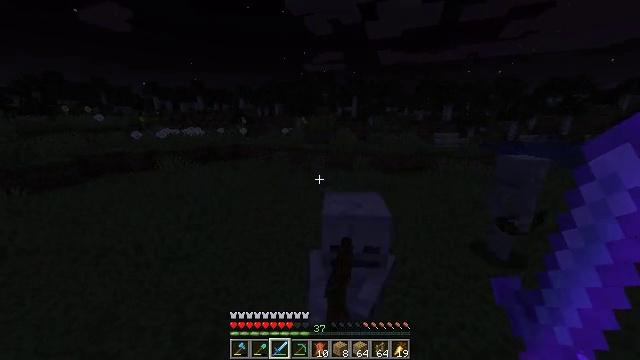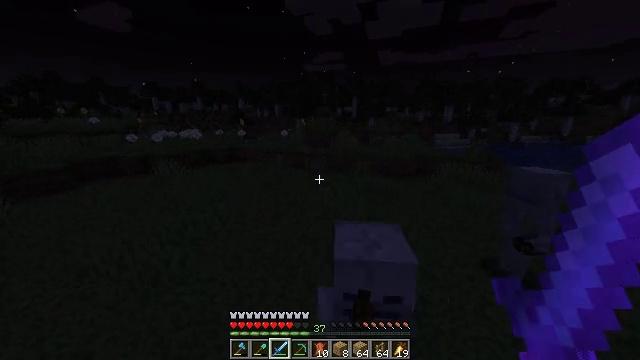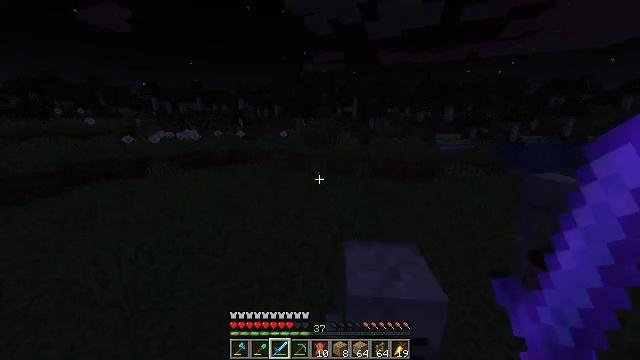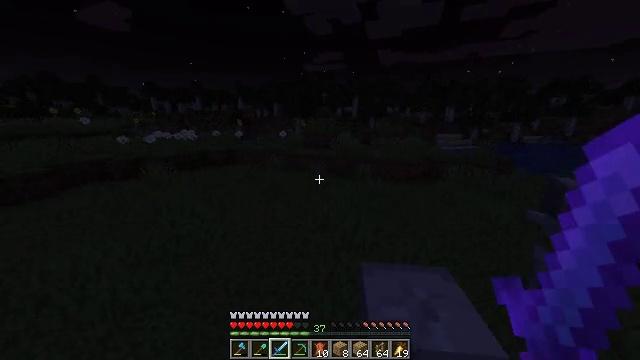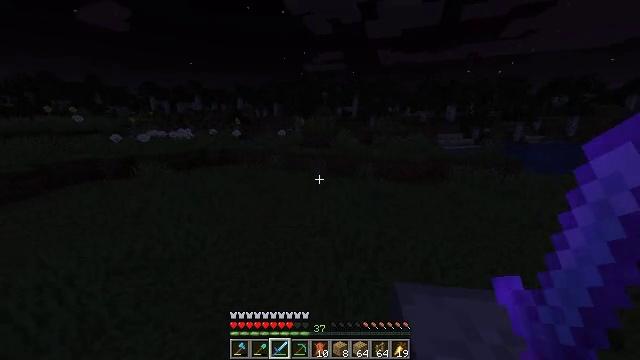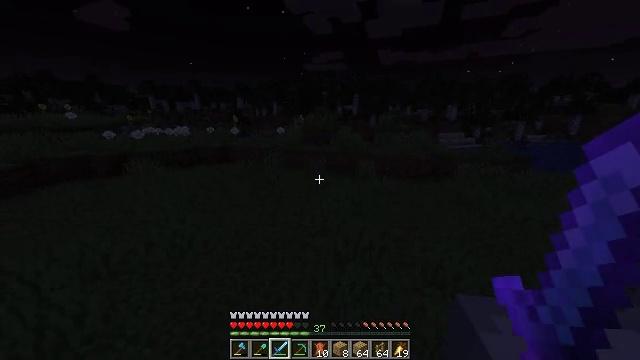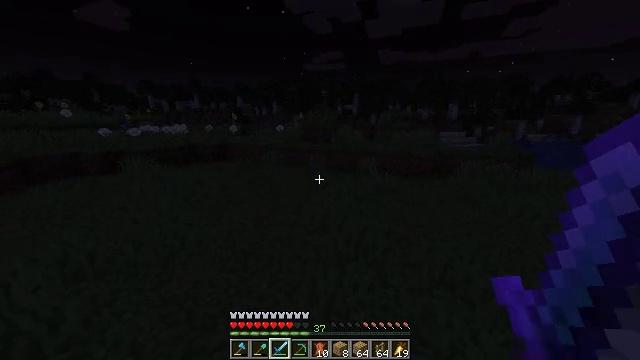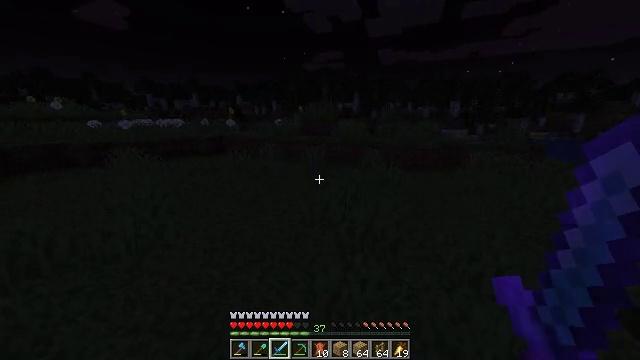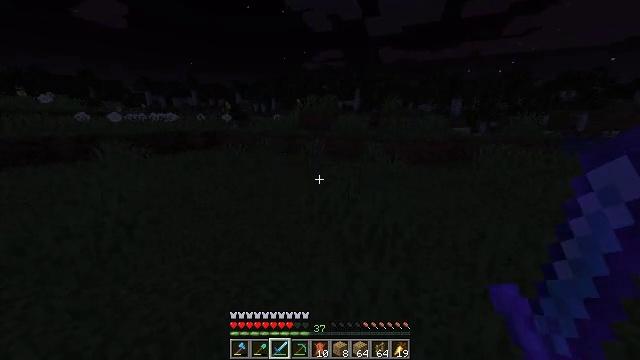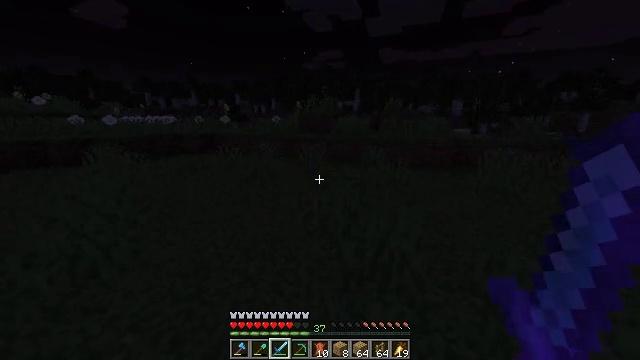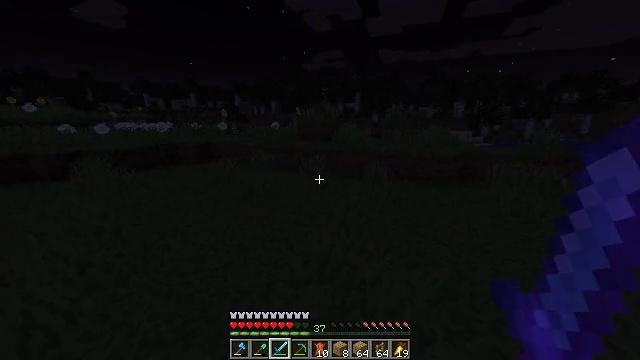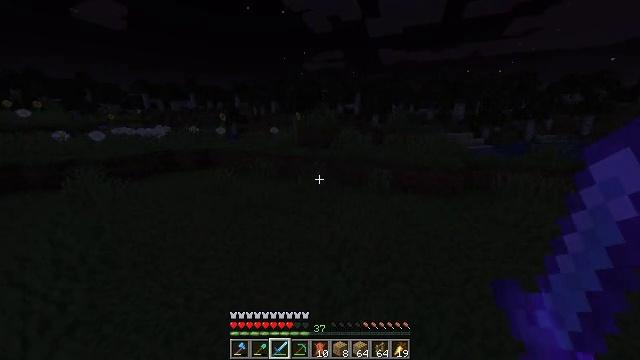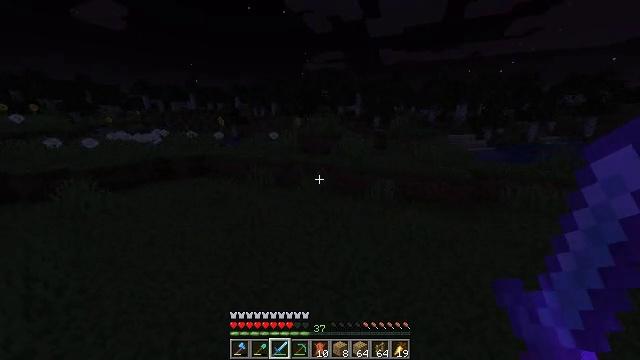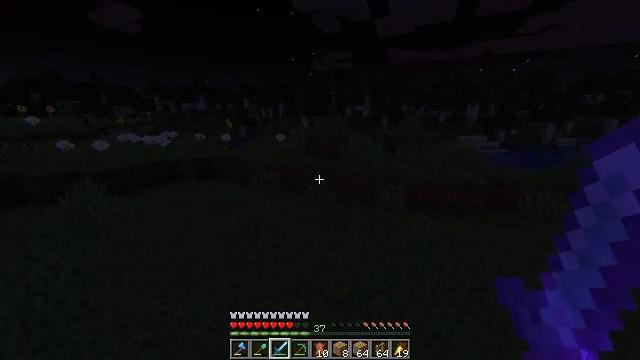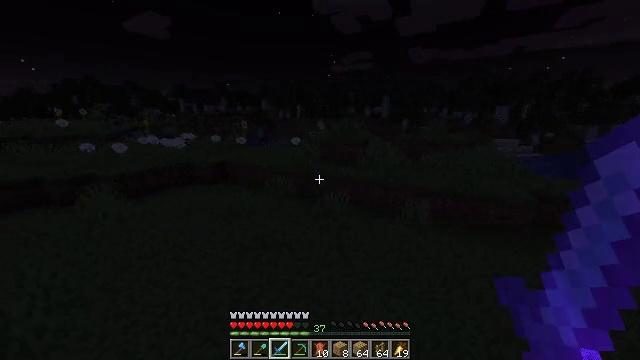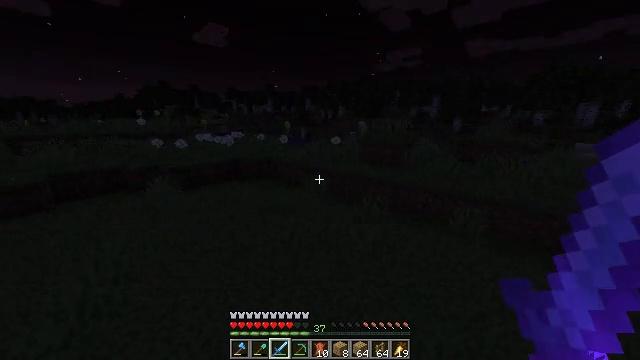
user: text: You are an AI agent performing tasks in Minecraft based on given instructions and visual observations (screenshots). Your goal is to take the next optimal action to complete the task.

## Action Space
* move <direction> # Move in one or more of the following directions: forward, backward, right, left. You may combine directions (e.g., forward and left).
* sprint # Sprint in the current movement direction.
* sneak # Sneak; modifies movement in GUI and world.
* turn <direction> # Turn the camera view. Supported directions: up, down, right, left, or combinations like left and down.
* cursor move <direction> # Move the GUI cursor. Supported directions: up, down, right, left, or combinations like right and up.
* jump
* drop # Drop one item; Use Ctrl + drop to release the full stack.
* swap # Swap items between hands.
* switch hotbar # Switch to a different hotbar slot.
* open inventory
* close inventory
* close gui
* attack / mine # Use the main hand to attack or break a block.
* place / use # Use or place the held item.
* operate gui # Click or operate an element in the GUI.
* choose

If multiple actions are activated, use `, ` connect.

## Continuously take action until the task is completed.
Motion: motion action
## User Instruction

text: Remove birch leaves from trees.
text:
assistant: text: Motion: move forward, jump
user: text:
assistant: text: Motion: move forward, jump
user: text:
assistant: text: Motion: move forward, jump
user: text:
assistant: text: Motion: move forward, jump
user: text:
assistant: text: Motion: move forward, jump
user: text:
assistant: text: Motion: move forward, jump
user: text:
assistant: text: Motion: move forward, sprint, jump
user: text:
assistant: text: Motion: move forward, sprint, jump
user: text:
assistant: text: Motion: move forward, sprint, jump
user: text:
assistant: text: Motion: move forward, jump
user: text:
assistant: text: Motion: move forward, jump
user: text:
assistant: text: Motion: move forward, jump
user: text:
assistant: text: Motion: move forward, turn left, jump
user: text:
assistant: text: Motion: move forward, turn left, jump
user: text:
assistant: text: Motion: move forward, turn left, jump
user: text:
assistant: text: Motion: move forward, sprint, turn left, jump
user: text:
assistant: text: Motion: move forward, sprint, turn left, jump
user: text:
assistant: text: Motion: move forward, sprint, jump
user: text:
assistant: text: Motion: move forward, sprint, jump
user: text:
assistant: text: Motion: move forward, jump
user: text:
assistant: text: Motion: move forward, jump
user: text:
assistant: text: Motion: move forward, jump
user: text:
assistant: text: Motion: move forward, jump
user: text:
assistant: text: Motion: move forward, jump
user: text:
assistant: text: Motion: move forward, jump
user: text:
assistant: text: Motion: move forward, jump
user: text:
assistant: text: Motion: move forward, sprint, turn right, jump
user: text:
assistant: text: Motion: move forward, sprint, turn right, jump
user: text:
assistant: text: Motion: move forward, turn right, jump
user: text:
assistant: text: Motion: move forward, turn right, jump